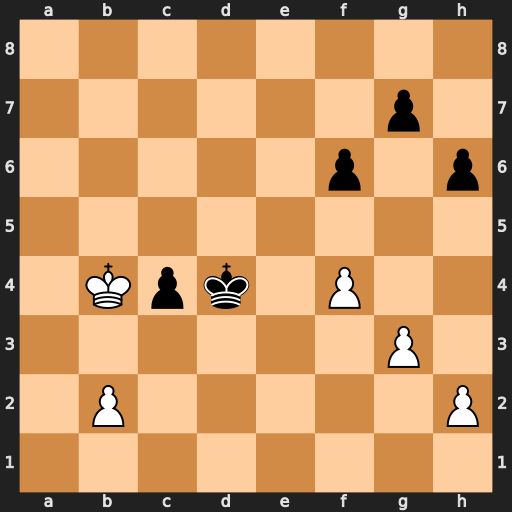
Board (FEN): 8/6p1/5p1p/8/1Kpk1P2/6P1/1P5P/8
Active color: w
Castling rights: -
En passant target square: -
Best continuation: f5 h5 h4 Kd5 Kb5